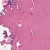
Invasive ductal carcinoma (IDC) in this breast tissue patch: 0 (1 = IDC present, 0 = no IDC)